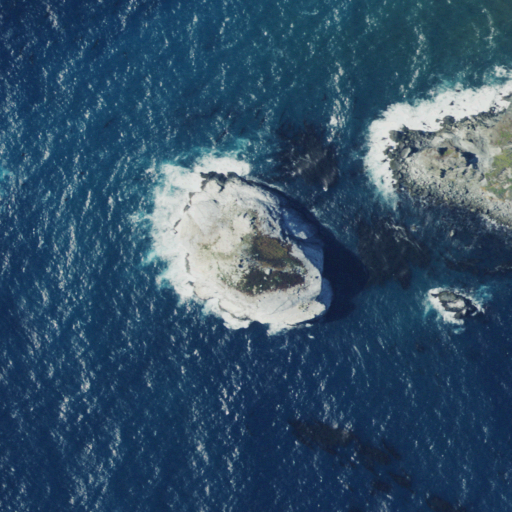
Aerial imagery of island in California named San Martin Rock containing open water, shrub, herbaceous wetlands, barren land, and grassland